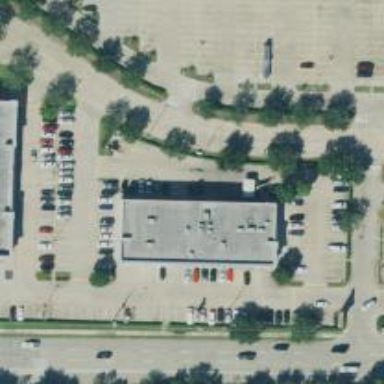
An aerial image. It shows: Car rental service.